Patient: sex F, age 57
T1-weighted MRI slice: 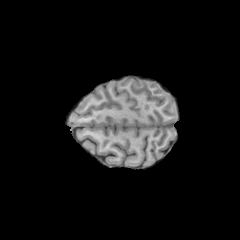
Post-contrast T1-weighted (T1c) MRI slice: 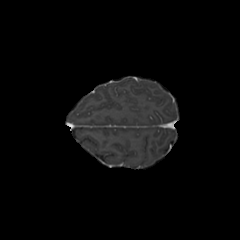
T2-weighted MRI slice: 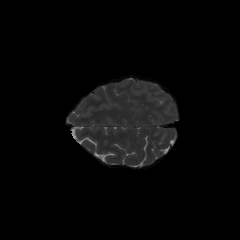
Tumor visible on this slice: no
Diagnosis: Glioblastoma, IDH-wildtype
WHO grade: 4